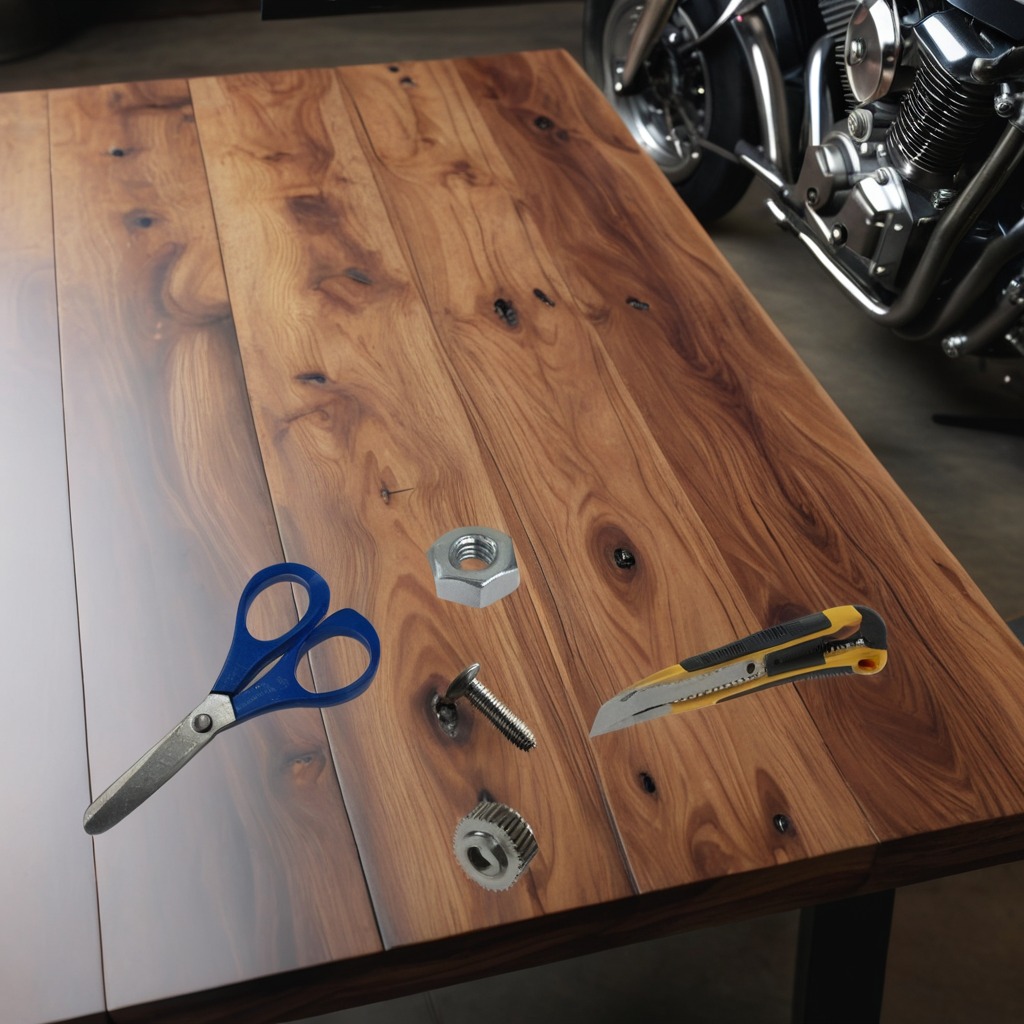
A gear with teeth, a utility knife, a metal machine screw, a metal nut, and a pair of scissors are lying on an oil-spilled wooden table in a vintage motorcycle garage.